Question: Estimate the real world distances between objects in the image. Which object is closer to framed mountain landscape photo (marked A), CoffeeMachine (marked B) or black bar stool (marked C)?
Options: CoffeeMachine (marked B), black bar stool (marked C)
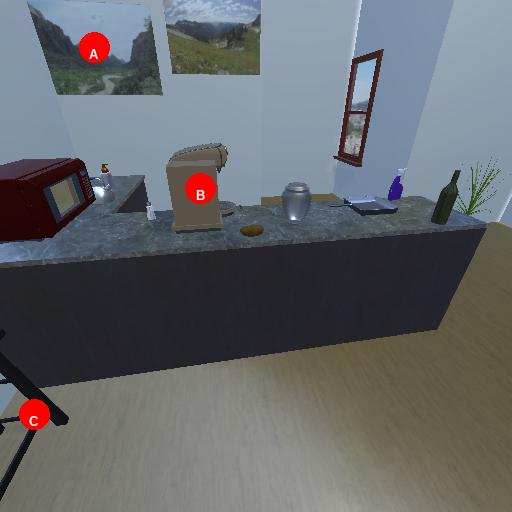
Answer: CoffeeMachine (marked B)